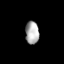
Tissue: lung
Cell type: Epithelial cells
Senescence score: 0.1851
Nuclear area (px): 304
Mean DAPI intensity: 171.668